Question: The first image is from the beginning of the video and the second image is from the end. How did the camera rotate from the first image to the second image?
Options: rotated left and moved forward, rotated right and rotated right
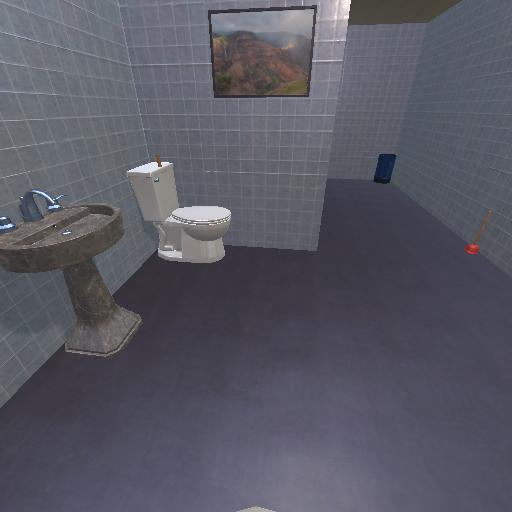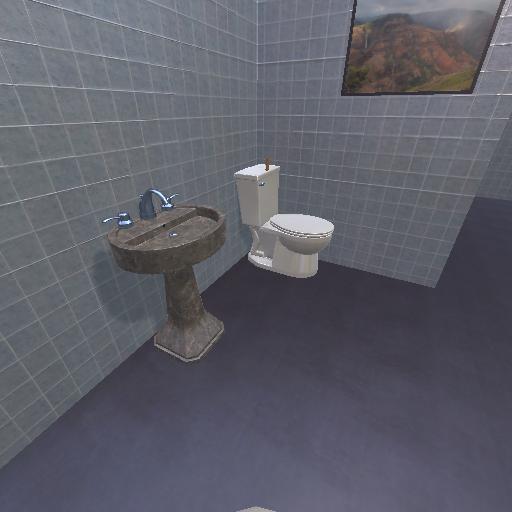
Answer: rotated left and moved forward